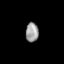
Tissue: lung
Cell type: Epithelial cells
Senescence score: 0.2401
Nuclear area (px): 241
Mean DAPI intensity: 155.656